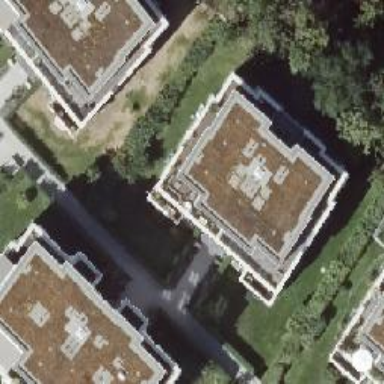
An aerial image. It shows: Building with apartments and flat roof.